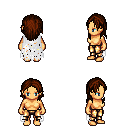
a pixel art fantasy rpg character, female body template, human, tanned skin, white tattered cape, gold greaves, brown long hairstyle, four views (front, back, left, right), 2x2 character sprite sheet, small pixel art, hard edges, no anti-aliasing